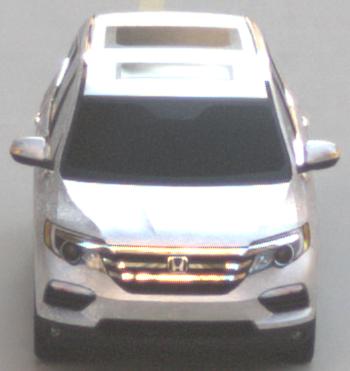
Make: Honda
Model: Pilot
Detailed model: 3
Model produced from: 2015
Model produced until: 2022
Doors: 5
Color: white
Road condition: dry road
Daytime: sunrise or sunset
Contrast: low contrast